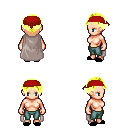
a pixel art fantasy rpg character, female body template, human, light skin, gray cape, teal pants, gold parted hairstyle, red bandana, black slippers, four views (front, back, left, right), 2x2 character sprite sheet, small pixel art, hard edges, no anti-aliasing